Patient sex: F
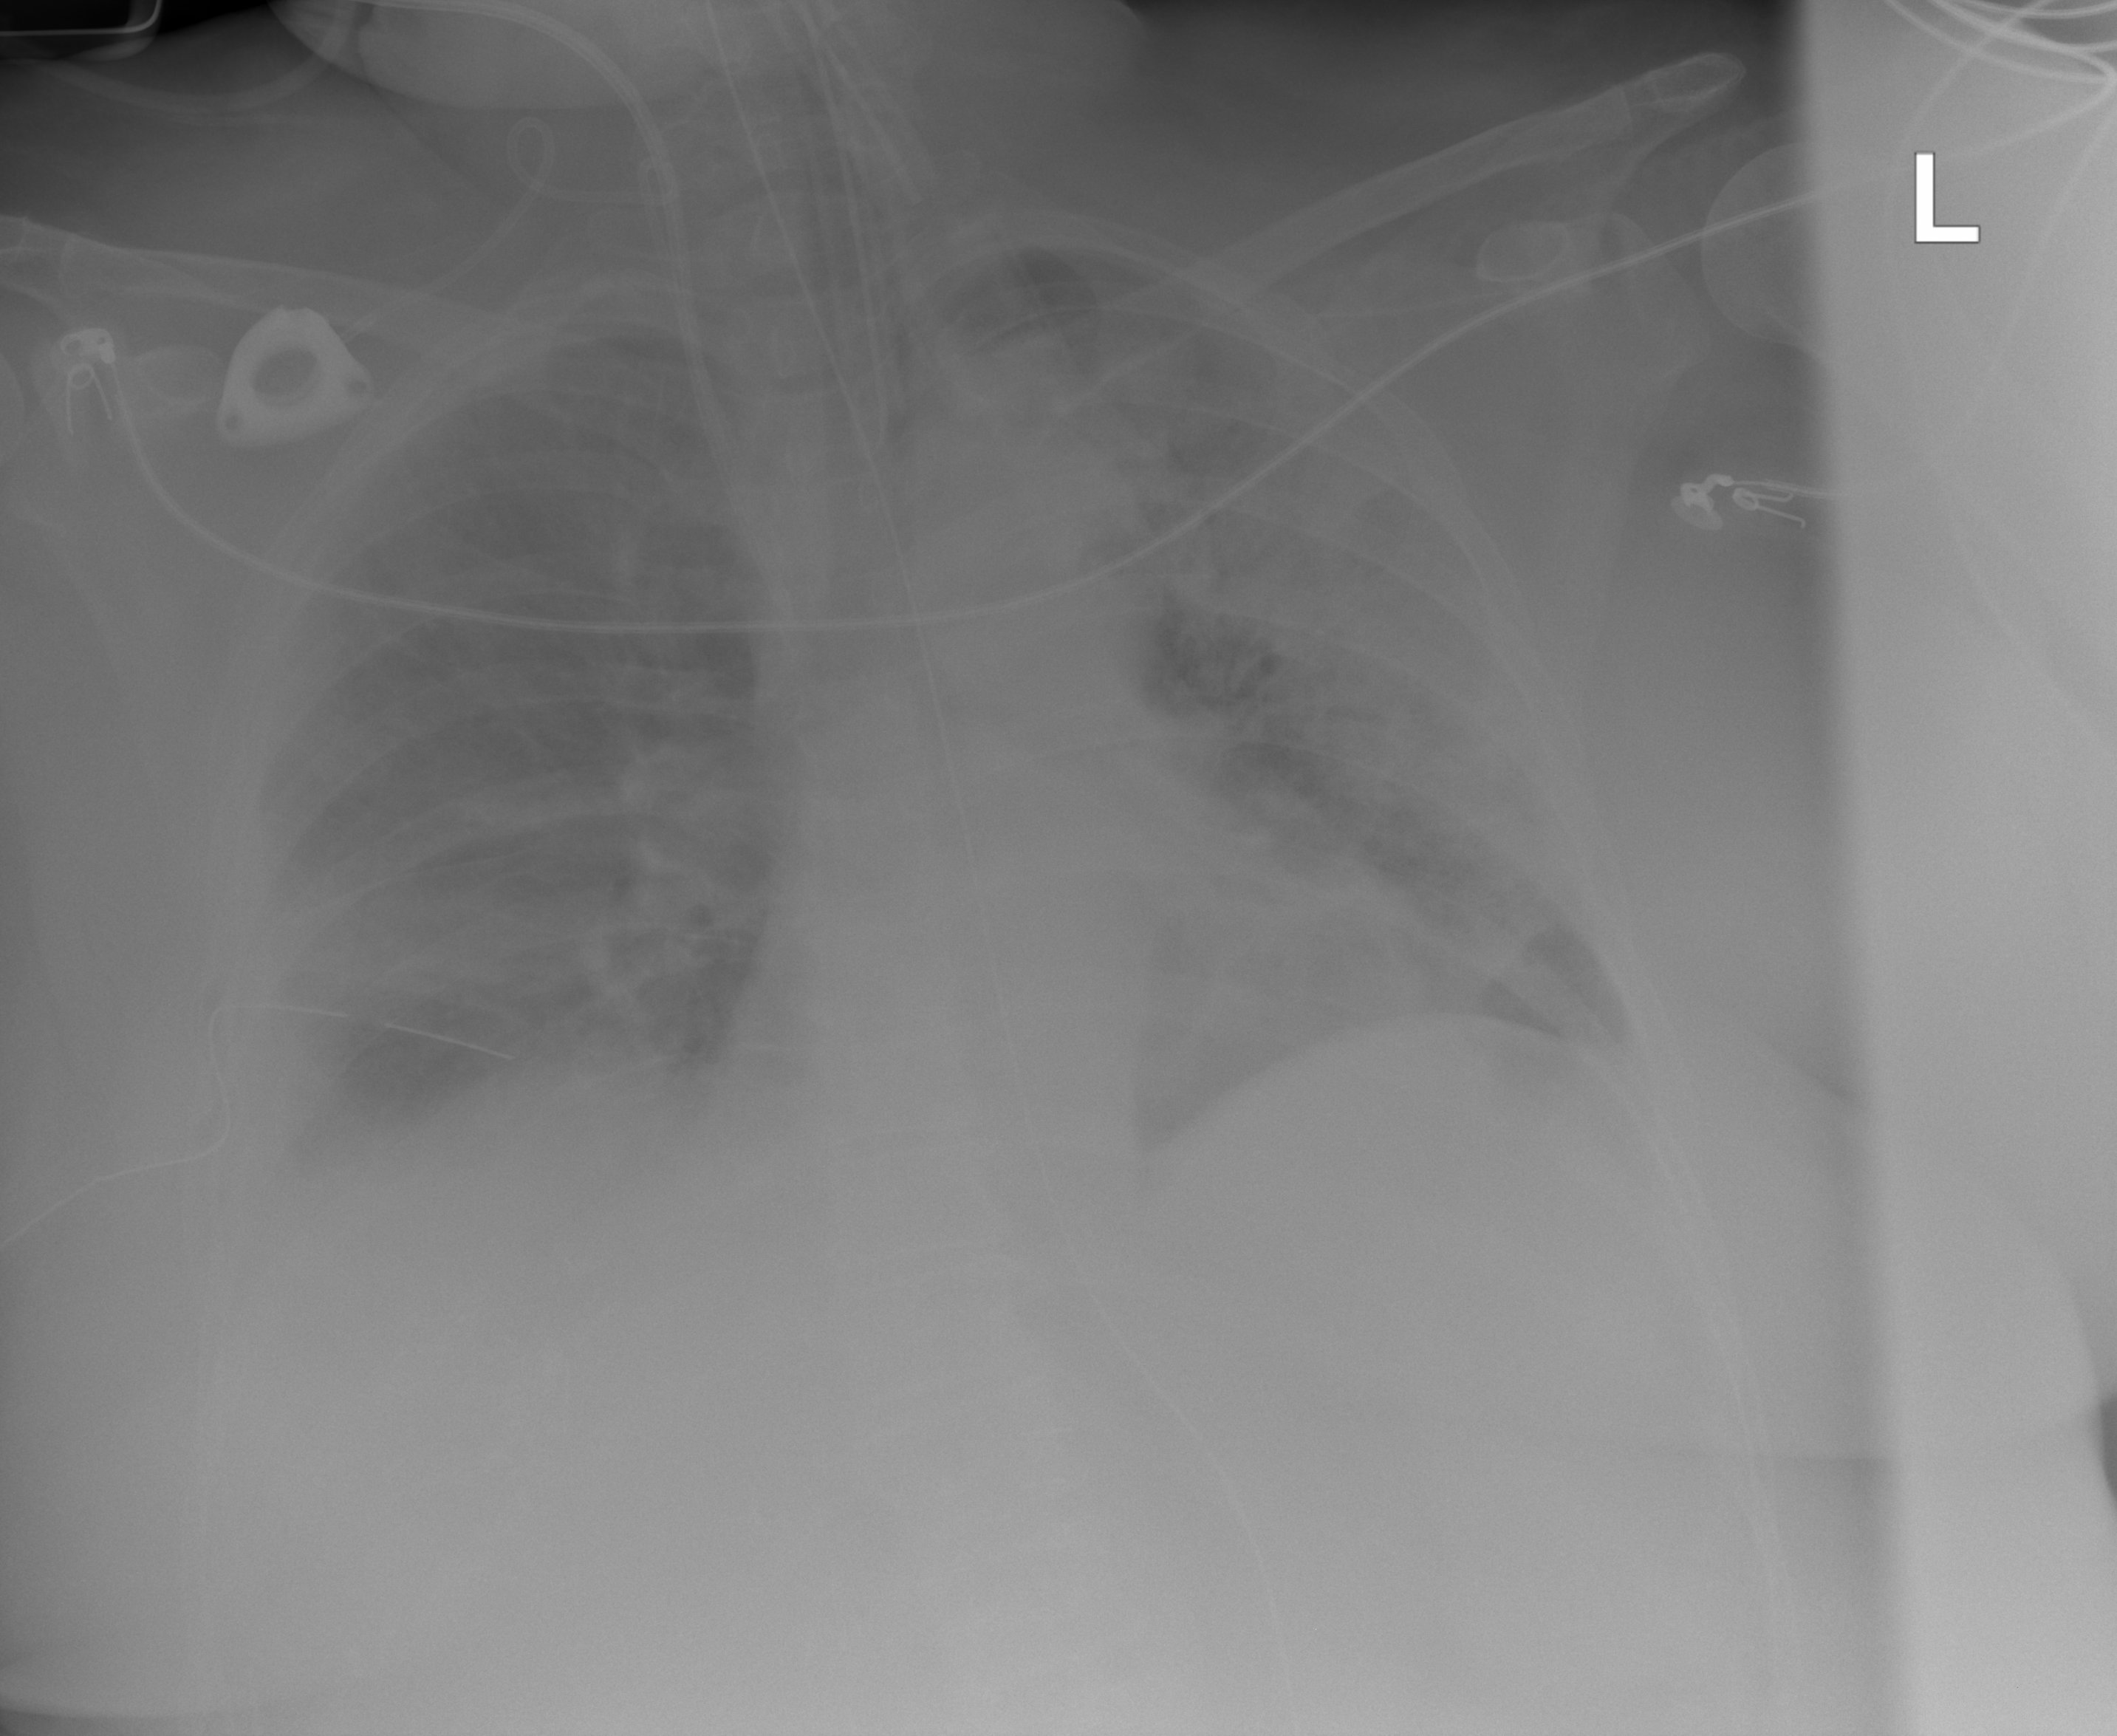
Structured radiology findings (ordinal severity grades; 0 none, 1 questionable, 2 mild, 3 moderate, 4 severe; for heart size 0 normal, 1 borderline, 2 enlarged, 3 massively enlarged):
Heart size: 2
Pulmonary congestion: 2
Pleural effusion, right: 2
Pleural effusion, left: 1
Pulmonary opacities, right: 0
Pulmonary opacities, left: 3
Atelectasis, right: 2
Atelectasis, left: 3